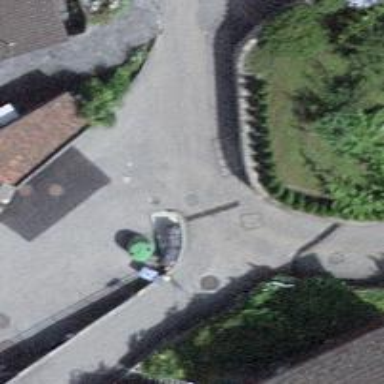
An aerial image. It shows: Recycling container for recycling.